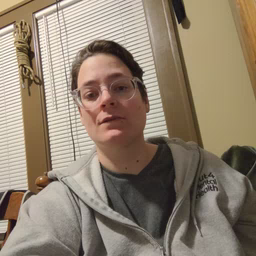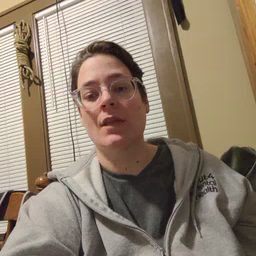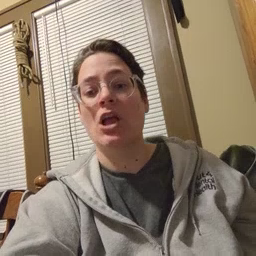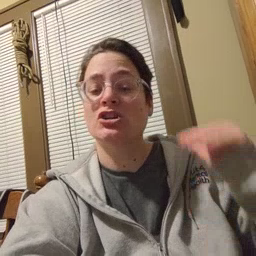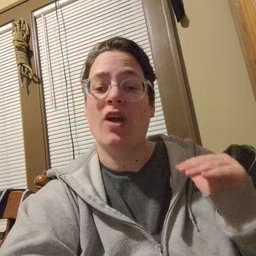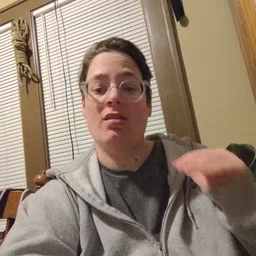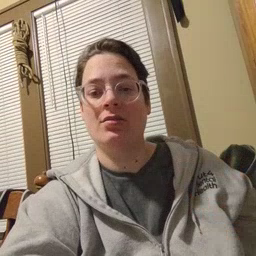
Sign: child